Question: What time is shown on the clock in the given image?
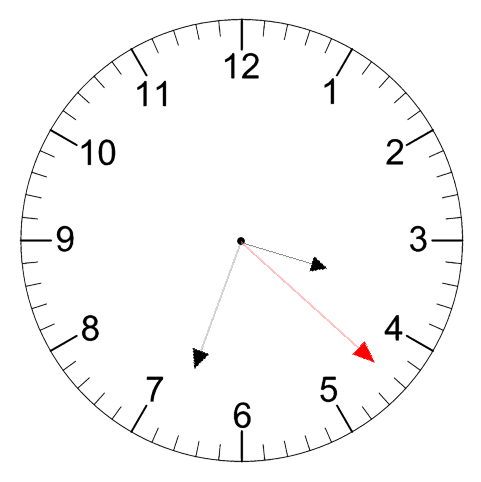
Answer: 03:33:22